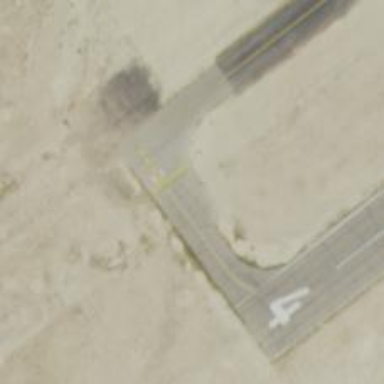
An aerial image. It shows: Image of taxiway at airport.